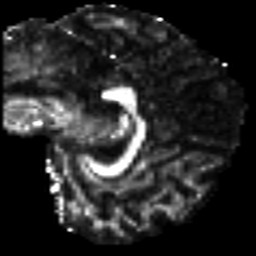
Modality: FA
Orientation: sagittal
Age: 24
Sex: male
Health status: healthy
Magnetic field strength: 3 T
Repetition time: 8.4 s
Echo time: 0.0926 s